Question: I'm having problems with blank 'JOptionPane's. Based on research at SO and in , this obviously has something to do with not using the 'EDT'. My question is how exactly do the 'EDT' and its methods apply to 'JOptionPane'? For example, the terminal error output makes it quite clear that the 'JOptionPane' below is not run on the 'EDT'. What's missing specifically, and how does something like 'Runnable' fit in?
'''
import javax.swing.*;
public class PaneDemo
{
public static void main(String[] args)
{
final String[] TEXT ={
//message
"Hello, World!",
//title
"Greeting"};//end TEXT
showMyPane(TEXT);
}//end main
public static void showMyPane(final String[] TEXT)
{
JOptionPane.showMessageDialog(null, TEXT[0], TEXT[1],
JOptionPane.INFORMATION_MESSAGE);
if(!SwingUtilities.isEventDispatchThread())
{
System.err.println("Err: GUI failed to use EDT.");
}//end if(!SwingUtilities.isEventDispatchThread())
}//end showMyPane
}//end class PaneDemo
'''
An answer suggested adding 'invokeLater'. That doesn't seem to render very well in BlueJ, however.

Also isEventDispatchThread() is still returning the error in the terminal. Is that simply because it is now in the wrong location?
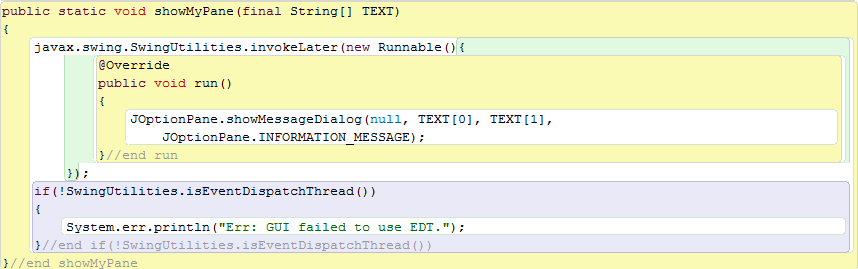
Answer: You can create 'JOptionPane' on the <URL> like this:

'''
final String[] TEXT = {
//message
"Hello, World!",
//title
"Greeting"};//end TEXT
...
/**
* Create GUI and components on Event-Dispatch-Thread
*/
javax.swing.SwingUtilities.invokeLater(new Runnable() {
@Override
public void run() {
JOptionPane.showMessageDialog(null, TEXT[0]
+ "
is on EDT: " + SwingUtilities.isEventDispatchThread(), TEXT[1],
JOptionPane.INFORMATION_MESSAGE);
}
});
'''
Have a look at the <URL> it should help you understand what its all about
as per comment you should initiate the 'JOptionPane' on the 'EDT' on each call in 'showPane(...)' method like so:
'''
public static void showMyPane(final String[] TEXT) {
javax.swing.SwingUtilities.invokeLater(new Runnable() {
@Override
public void run() {
JOptionPane.showMessageDialog(null, TEXT[0]
+ "
is on EDT: " + SwingUtilities.isEventDispatchThread(), TEXT[1],
JOptionPane.INFORMATION_MESSAGE);
}
});
}//end showMyPane
public static void main(String[] args) {
final String[] TEXT = {
//message
"Hello, World!",
//title
"Greeting"};//end TEXT
showMyPane(TEXT);
}
'''